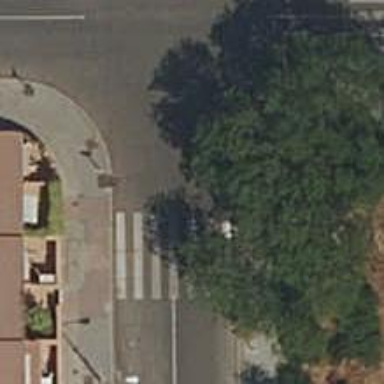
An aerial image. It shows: Uncontrolled crossing on the road.